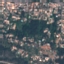
Land use / land cover: Residential